Interaction volume radius: 5 \u00c5
Interaction volume height: 10 \u00c5
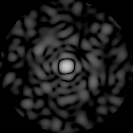
Disorder parameter: 0.7692